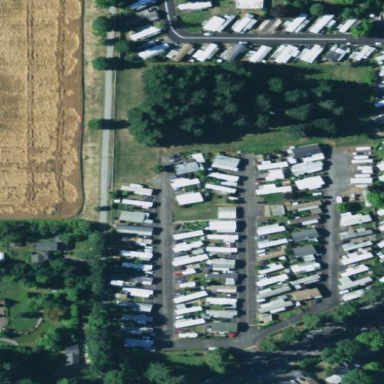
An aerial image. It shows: Residential area designated as trailer park.